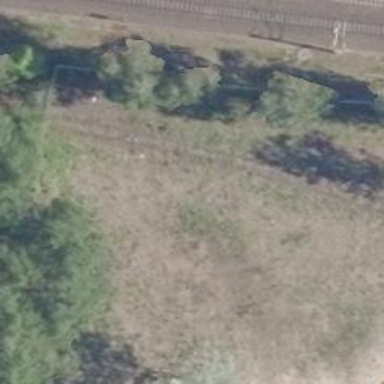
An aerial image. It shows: Railway switch.